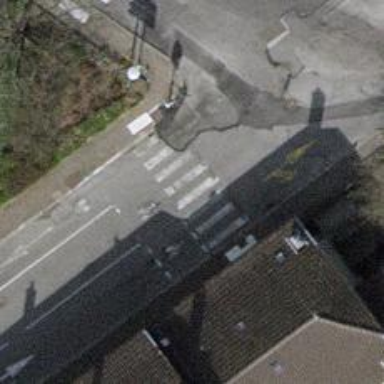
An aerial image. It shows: Tertiary road with asphalt surface. There is cycle lane on the left side.